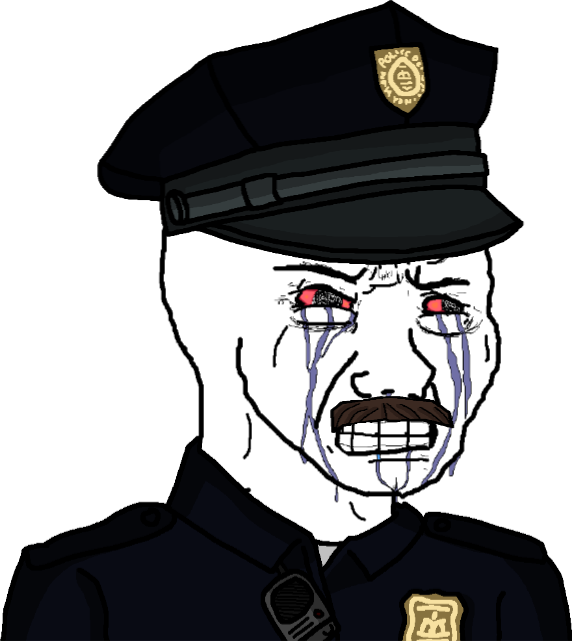
Label: 5_Crying_Wojak